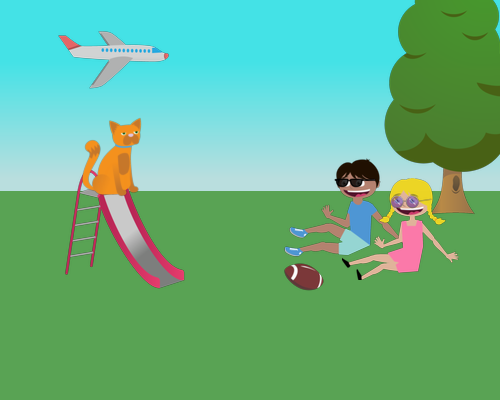
A boy with black glasses and a medical-themed shirt sits by a bubble tree hole. A girl with purple glasses smiles beside him, touching his shorts. A medical football is below them, a slide reaches the horizon, a large cat sits on the slide, and a small plane hovers above it.